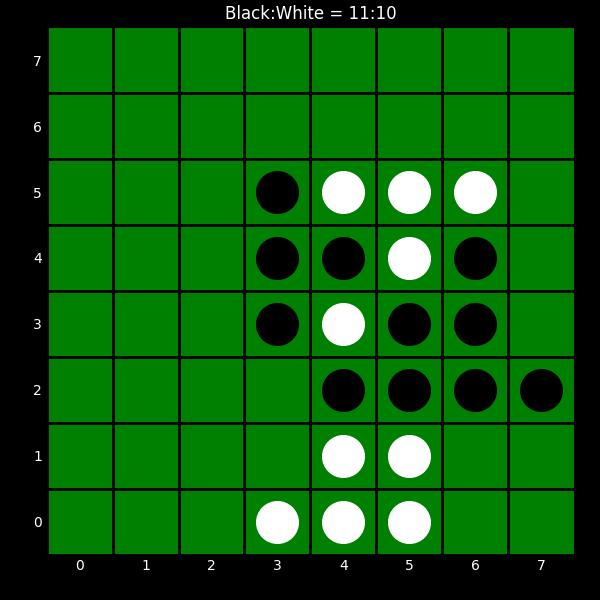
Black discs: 11
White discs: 10